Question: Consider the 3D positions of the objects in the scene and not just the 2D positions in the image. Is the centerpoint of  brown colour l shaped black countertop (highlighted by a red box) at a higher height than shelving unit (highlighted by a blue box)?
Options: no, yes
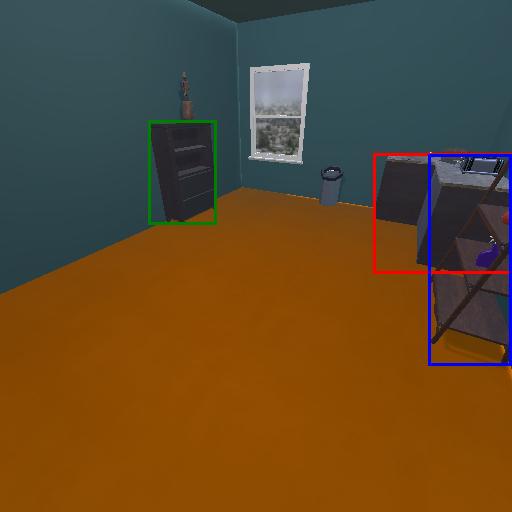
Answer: no